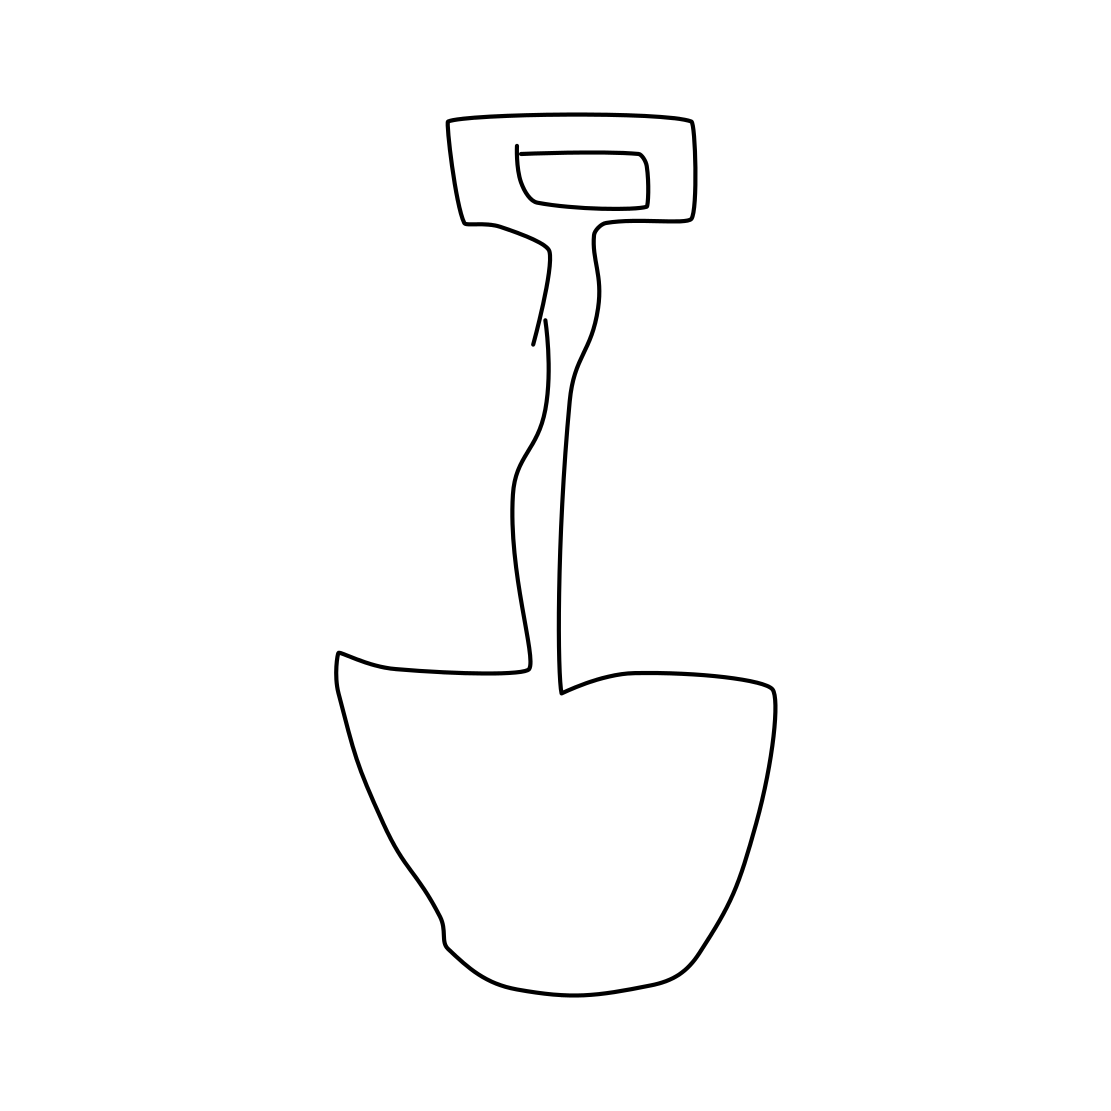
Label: shovel